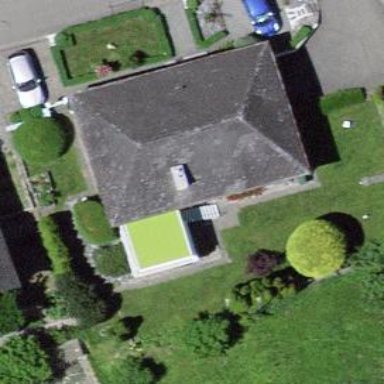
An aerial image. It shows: Residential building.